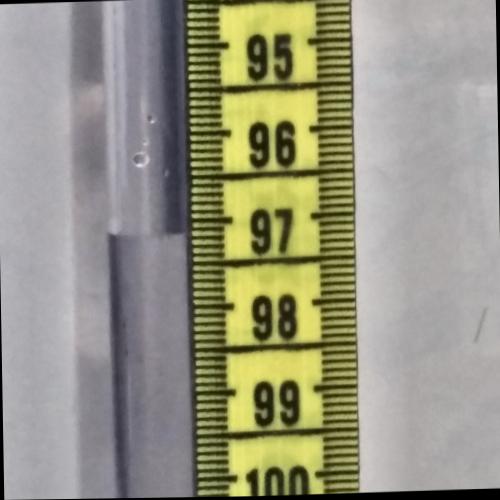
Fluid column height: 97.1 cm